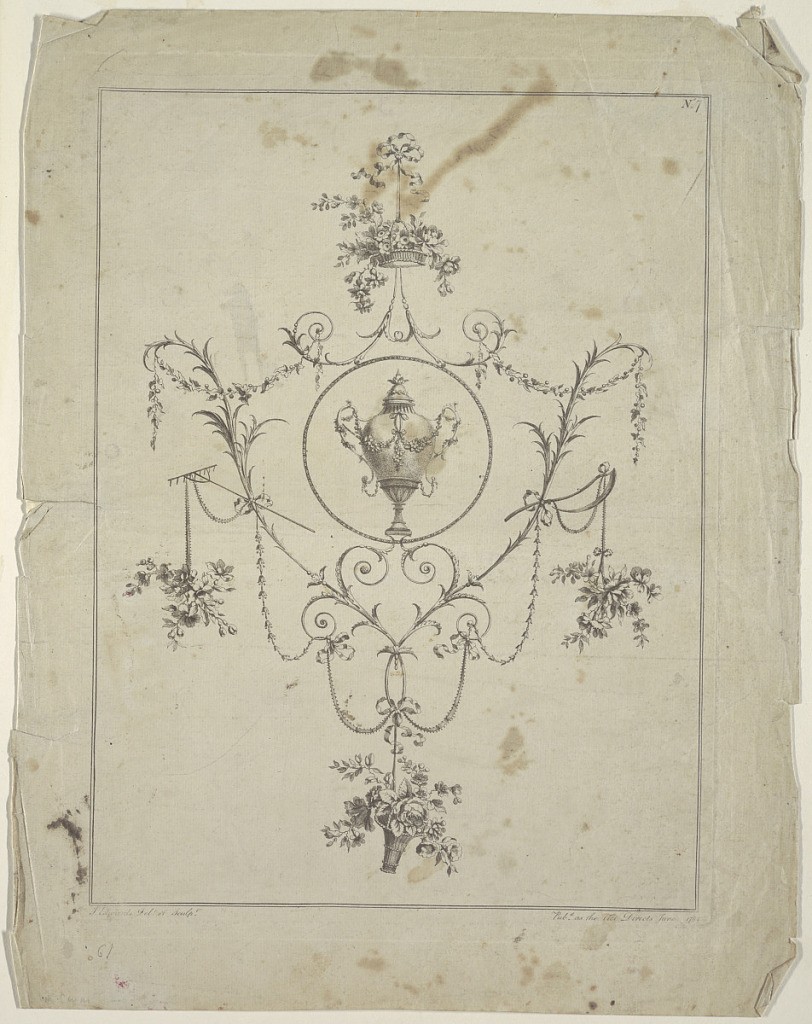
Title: Ornament
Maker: John Edwards
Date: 1784
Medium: Aquatint
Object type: Print
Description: #7 of a set. A circular medallion with an urn is surrounded by floral motifs. Flower baskets are suspended from brackets on top and at the bottom, and flower branches from agricultural tools laterally. Right top corner: No. 7. Two framing lines. Bottom margin: J. Edwards Del. et sculpt; Pub,d as the Art Directs June 1784